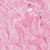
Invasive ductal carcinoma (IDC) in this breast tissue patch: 0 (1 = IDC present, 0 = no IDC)